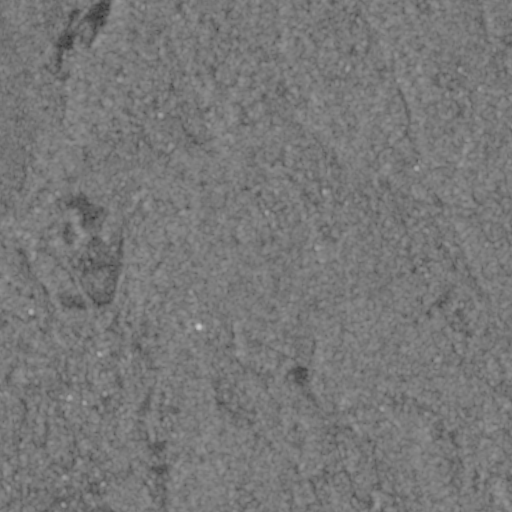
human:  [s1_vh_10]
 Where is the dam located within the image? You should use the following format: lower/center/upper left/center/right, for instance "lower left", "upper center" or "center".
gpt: The dam is located in the upper left of the image.
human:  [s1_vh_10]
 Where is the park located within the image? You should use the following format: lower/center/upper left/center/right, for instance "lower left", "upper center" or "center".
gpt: The park is located in the center left of the image.
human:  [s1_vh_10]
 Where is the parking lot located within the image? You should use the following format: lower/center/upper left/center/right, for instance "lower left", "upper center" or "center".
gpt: The parking lot is located in the upper left of the image.
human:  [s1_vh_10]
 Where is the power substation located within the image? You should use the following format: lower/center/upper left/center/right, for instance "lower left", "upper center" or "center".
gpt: The power substation is located in the lower left of the image.
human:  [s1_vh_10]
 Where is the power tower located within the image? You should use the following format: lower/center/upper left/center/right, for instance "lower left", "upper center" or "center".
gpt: The power tower is located in the lower left of the image.
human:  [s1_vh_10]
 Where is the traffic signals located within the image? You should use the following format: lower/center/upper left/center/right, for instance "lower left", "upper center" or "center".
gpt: The traffic signals is located in the lower left of the image.
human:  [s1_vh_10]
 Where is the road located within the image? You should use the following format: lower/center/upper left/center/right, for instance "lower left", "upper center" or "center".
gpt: There is no road in the image.

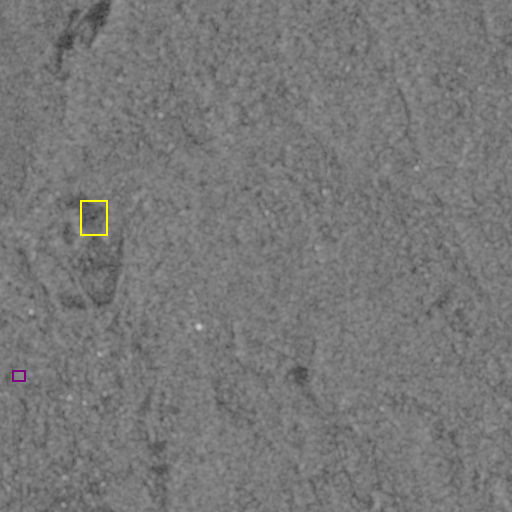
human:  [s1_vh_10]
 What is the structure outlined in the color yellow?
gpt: The structure outlined in yellow is a park.
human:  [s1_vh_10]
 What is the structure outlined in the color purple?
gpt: The structure outlined in purple is a power substation.
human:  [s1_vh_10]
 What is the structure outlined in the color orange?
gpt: There is no orange outline.